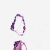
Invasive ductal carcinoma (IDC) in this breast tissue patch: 0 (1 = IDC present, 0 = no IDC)